Question: I know that there are two post like this one in Stackoverflow (<URL> but I already tried what is described there without any result and I have the feeling that I'm running out of options.
This screenshot is from one of these two posts, but is exactly what I also see.

In my case, I was never able to make the googlemaps work and I tried to import and copy the stuff in so many different ways that I guess is what lead to the actual situation. In my last attempt, I was going to try to follow the steps described in <URL>, which seems to be the most accurate one, but as I said, now I just can't import the google-play-services_lib because keeps telling me that is in use.
I made sure that I deleted the project from my workspace and any other place where it could be stored by searching for it.
Does anyone have an idea that is not described in the other two posts? Creating a new workspace and importing my project and then the google-play-services_lib could be a solution or the problem is of another nature? Is there a way of obtaining more information about the error shown by Eclipse in order to fix it?
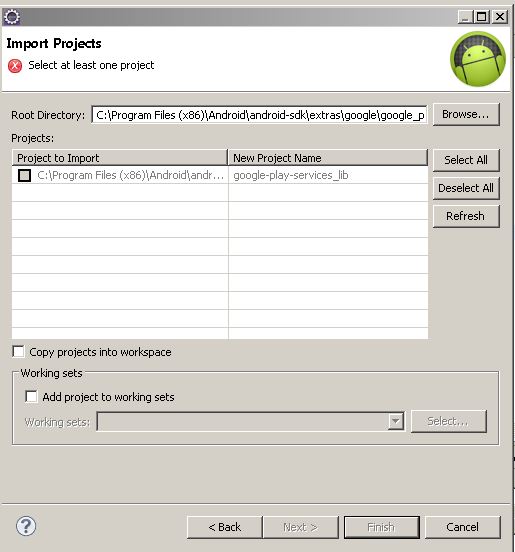
Answer: I'm sure there are better ways to do it, but I ended up <URL> importing my project and then importing the google-play-services_lib.